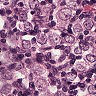
Metastatic tissue present: yes